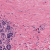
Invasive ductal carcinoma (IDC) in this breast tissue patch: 0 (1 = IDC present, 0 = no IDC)